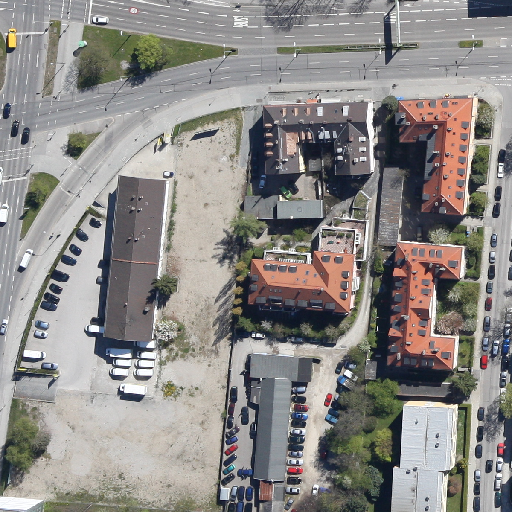
Referring expression: heavy-duty vehicle